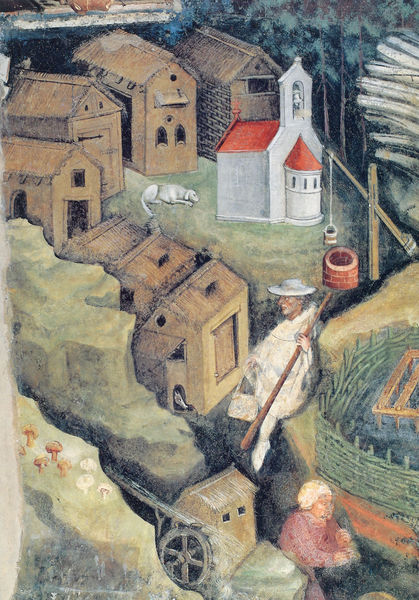
Titel: Il ciclo dei Mesi (Monatskreis)
Künstler: Meister Wenzeslaus
Standort: Trient, Torre Aquila (EU - I)
Schlagwörter: felsen, gemälde, mann, wasser, fluss, stadt, fenster, frau, hut, strasse, tür, dach, hund, zaun, architektur, bild, häuser, hügel, mühle, kirche, wald, brunnen, müller, garten, stab, dorf, giebel, platz, rad, wasserlauf, tasche, glocke, wanderer, mittelalter, kapelle, eimer, hirte, schäfer, pilze, mühlrad, rohr, pilger, leitung, jahreszeiten, wasserrohr, türl, pilzen, pilkze